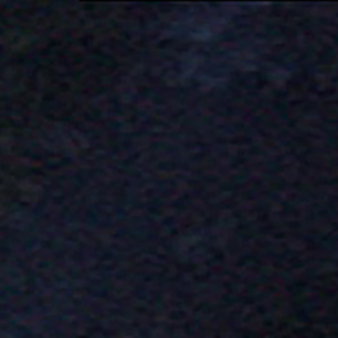
Label: other